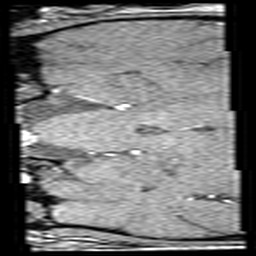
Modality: angio
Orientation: coronal
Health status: ill
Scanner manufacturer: siemens
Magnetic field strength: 3 T
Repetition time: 0.023 s
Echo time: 0.0042 s